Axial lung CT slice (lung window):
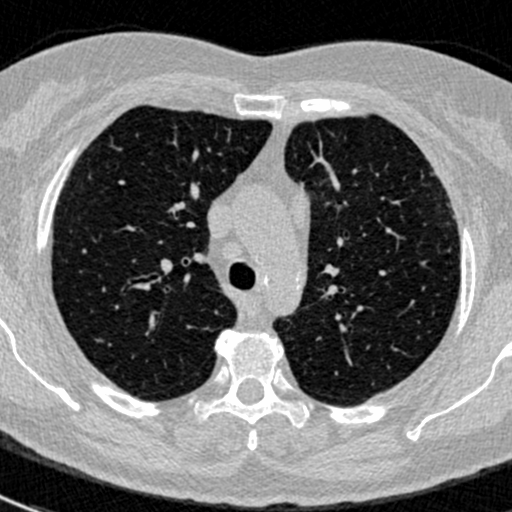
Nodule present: no